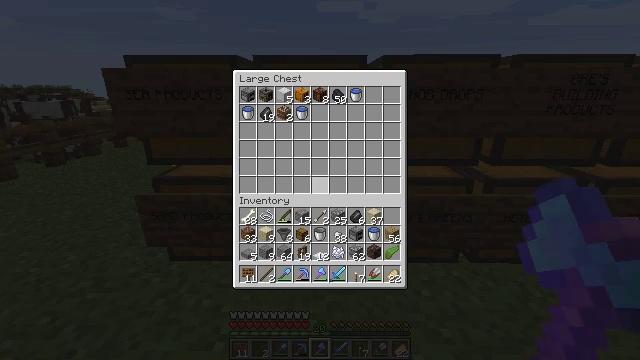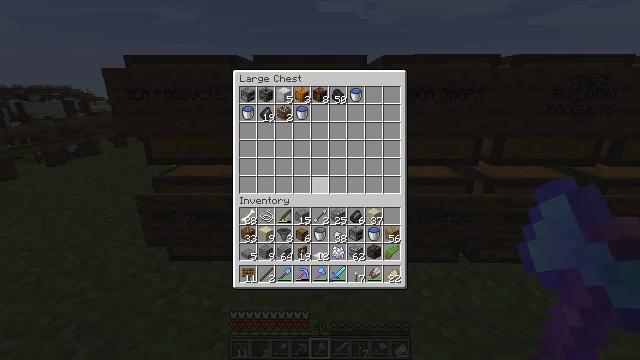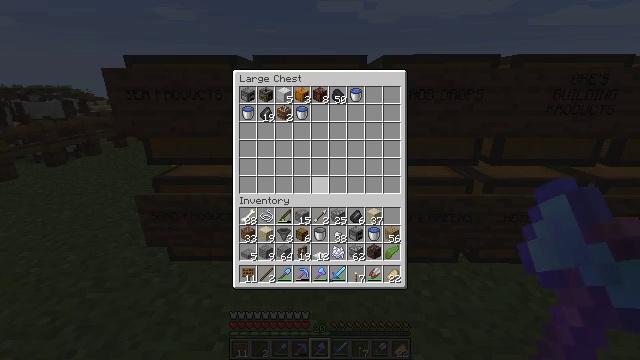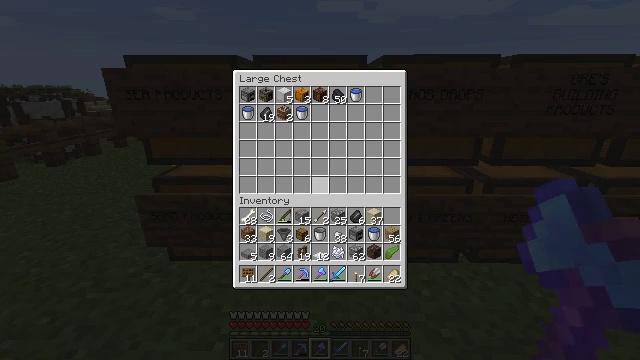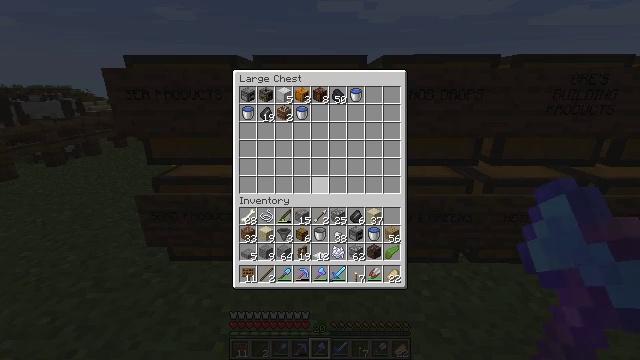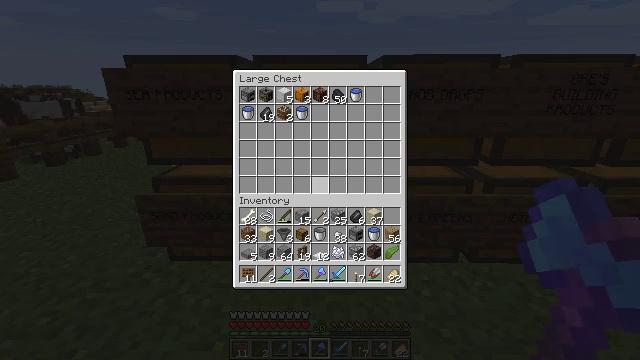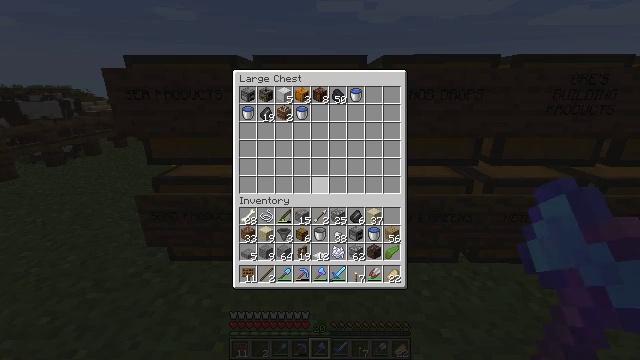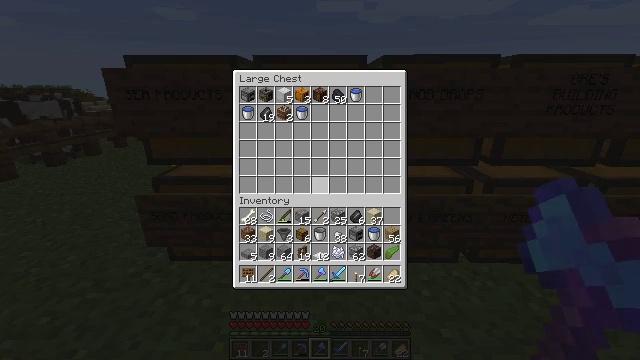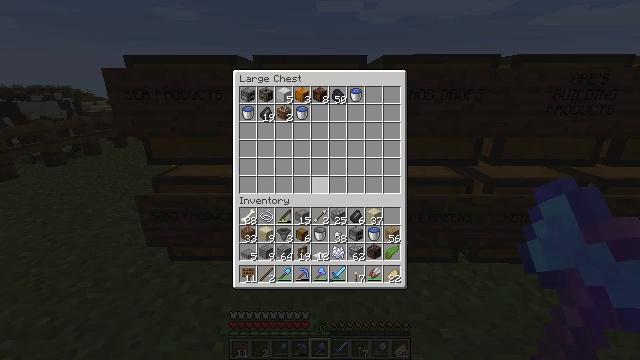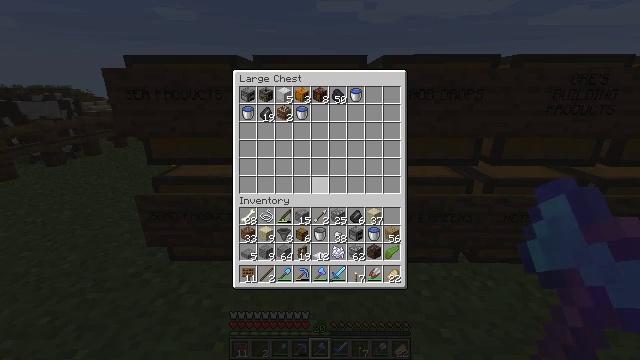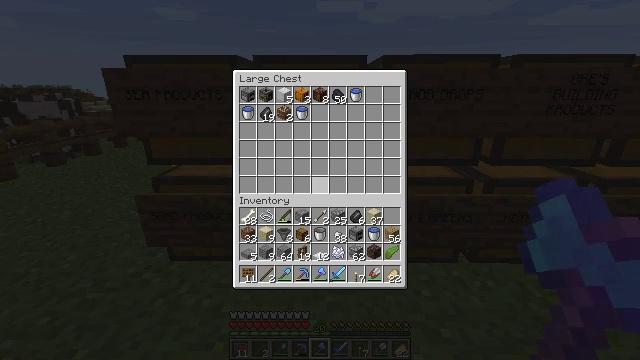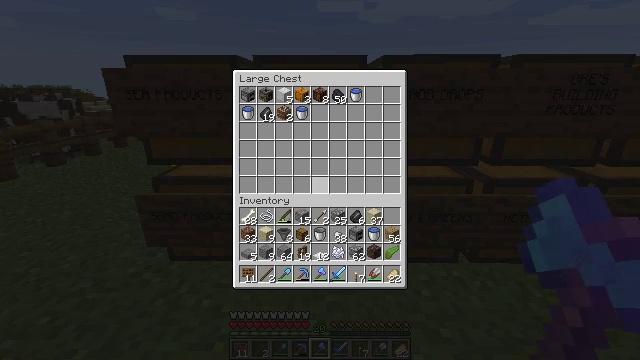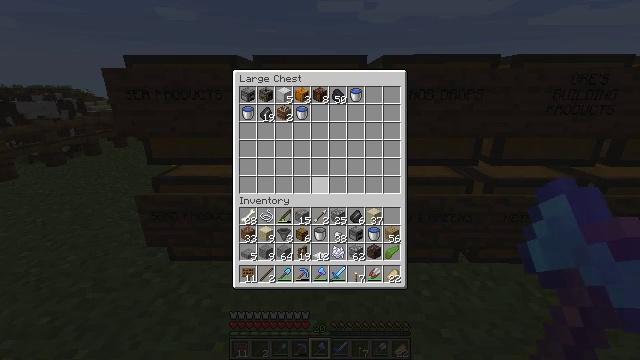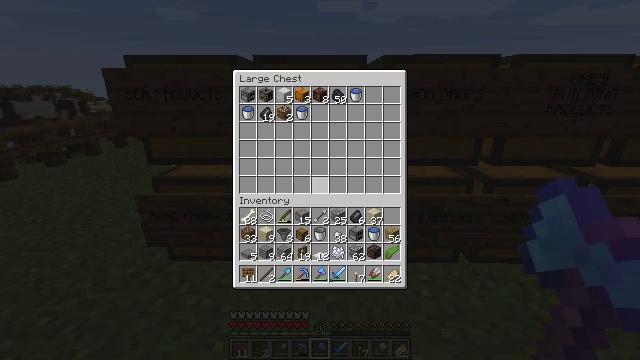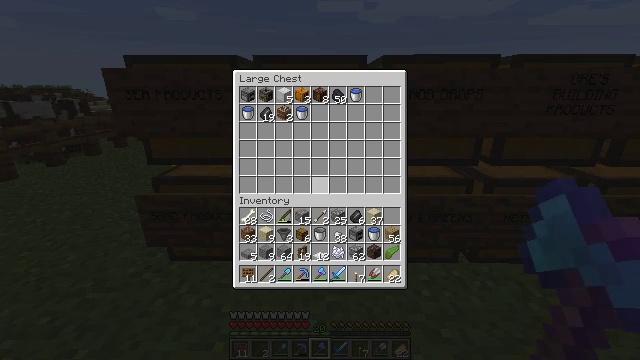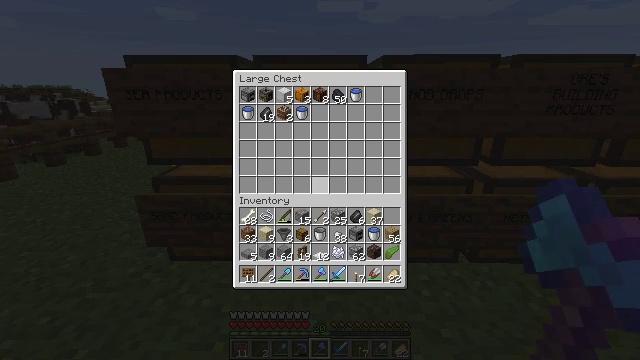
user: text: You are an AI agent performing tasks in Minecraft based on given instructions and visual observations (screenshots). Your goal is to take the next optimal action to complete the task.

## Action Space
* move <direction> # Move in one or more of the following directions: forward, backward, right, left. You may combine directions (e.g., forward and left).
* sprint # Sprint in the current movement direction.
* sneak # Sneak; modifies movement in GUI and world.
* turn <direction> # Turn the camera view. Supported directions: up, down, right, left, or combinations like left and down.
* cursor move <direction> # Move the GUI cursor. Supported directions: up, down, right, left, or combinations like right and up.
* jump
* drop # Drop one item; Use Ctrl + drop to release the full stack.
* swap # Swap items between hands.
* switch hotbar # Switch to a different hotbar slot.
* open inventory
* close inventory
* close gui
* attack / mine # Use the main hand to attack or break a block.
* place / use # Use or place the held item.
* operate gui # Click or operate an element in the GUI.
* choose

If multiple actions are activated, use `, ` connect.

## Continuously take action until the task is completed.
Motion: motion action
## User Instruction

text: Gather the torch from its position.
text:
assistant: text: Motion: no_op
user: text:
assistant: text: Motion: no_op
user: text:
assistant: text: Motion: no_op
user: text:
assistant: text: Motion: no_op
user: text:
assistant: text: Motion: no_op
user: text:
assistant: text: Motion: no_op
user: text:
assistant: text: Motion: no_op
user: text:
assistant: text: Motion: no_op
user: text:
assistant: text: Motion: no_op
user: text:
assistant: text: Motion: no_op
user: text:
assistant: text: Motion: no_op
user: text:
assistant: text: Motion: no_op
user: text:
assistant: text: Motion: no_op
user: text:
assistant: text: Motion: no_op
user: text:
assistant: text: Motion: no_op
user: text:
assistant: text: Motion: no_op
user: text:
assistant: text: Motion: no_op
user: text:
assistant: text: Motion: no_op
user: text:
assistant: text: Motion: no_op
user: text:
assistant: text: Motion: no_op
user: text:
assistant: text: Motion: no_op
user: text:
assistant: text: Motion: no_op
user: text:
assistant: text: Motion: no_op
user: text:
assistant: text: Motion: cursor move down
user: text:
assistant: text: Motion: cursor move right and down
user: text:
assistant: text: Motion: no_op
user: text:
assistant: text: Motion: no_op
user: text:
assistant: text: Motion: sneak
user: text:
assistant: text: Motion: sneak
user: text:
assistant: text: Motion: sneak